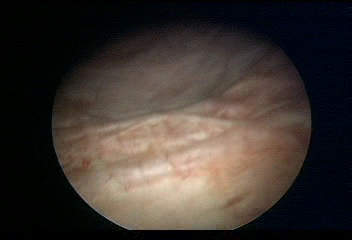
Modality: WLC
Class: Normal mucosa
Bladder cancer association: No